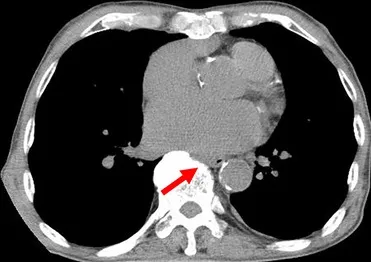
Horizontal computed tomography shows compression of the esophagus by the left atrium (b).
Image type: radiology (ct)